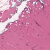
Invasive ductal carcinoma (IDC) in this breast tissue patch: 0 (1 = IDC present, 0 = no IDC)